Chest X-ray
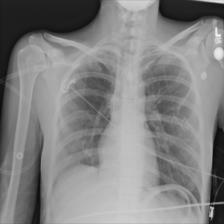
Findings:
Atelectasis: negative
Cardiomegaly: negative
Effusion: negative
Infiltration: negative
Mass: negative
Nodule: negative
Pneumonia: negative
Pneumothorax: negative
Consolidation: negative
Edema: negative
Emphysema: negative
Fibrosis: negative
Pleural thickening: negative
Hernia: negative